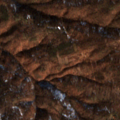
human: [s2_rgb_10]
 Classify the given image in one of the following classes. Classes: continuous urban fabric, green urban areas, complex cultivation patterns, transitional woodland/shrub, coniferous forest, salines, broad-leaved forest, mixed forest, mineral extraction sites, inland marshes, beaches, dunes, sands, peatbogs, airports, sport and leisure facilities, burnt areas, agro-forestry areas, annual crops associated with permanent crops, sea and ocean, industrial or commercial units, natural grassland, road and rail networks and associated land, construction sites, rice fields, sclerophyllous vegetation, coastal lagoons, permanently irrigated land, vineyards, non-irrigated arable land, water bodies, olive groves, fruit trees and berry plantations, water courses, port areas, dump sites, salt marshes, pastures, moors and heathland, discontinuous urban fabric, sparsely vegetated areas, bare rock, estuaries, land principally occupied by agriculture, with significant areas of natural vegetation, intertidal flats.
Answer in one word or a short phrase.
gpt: broad-leaved forest, transitional woodland/shrub